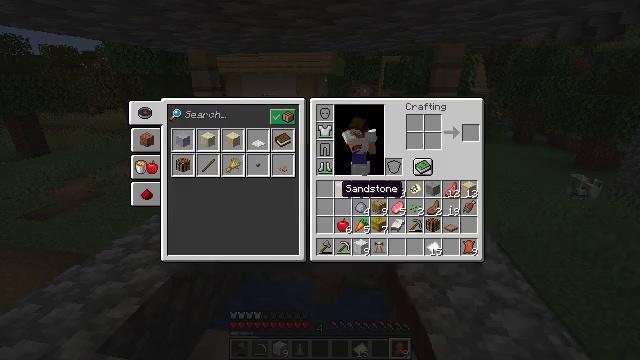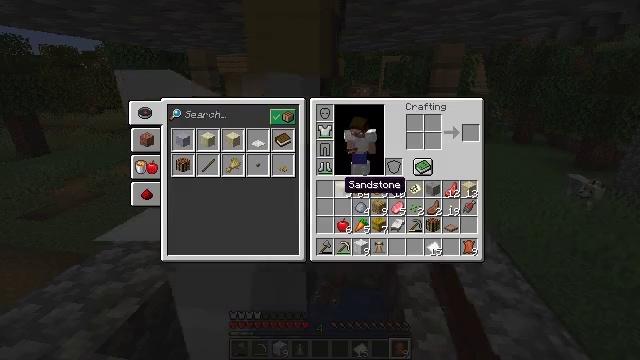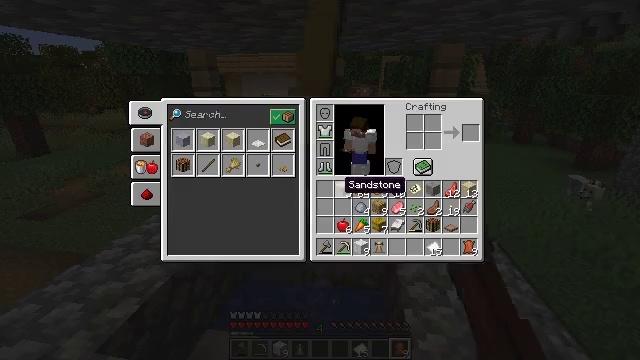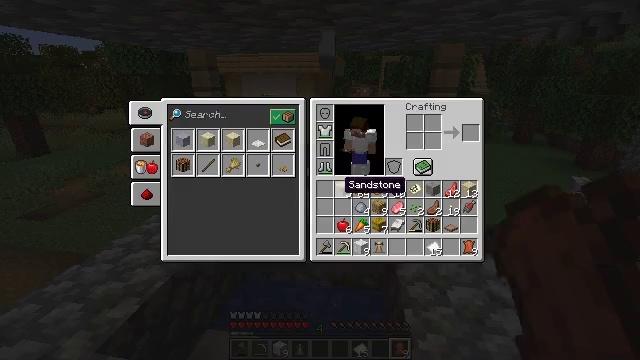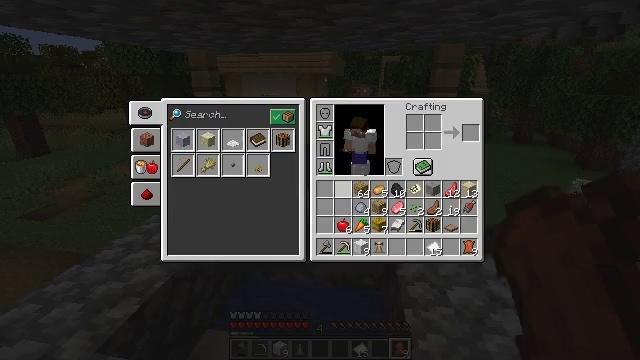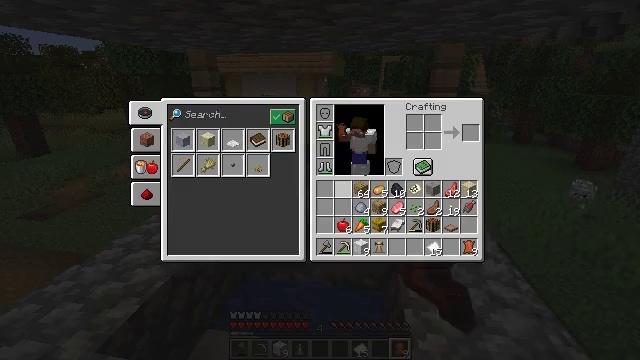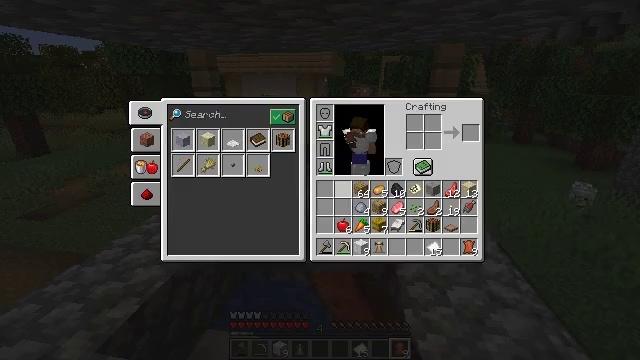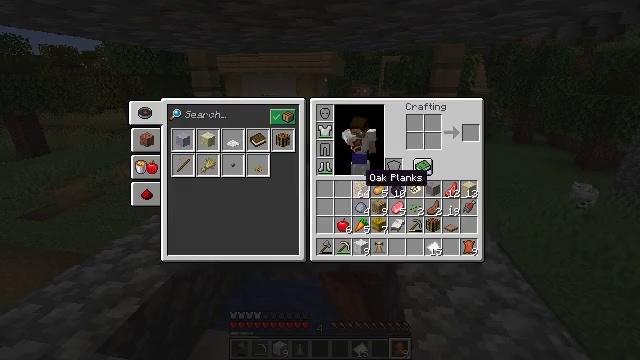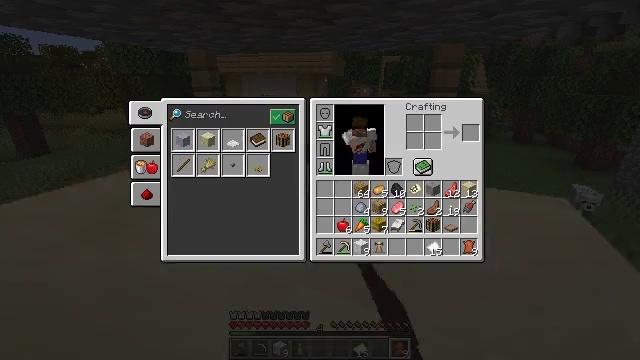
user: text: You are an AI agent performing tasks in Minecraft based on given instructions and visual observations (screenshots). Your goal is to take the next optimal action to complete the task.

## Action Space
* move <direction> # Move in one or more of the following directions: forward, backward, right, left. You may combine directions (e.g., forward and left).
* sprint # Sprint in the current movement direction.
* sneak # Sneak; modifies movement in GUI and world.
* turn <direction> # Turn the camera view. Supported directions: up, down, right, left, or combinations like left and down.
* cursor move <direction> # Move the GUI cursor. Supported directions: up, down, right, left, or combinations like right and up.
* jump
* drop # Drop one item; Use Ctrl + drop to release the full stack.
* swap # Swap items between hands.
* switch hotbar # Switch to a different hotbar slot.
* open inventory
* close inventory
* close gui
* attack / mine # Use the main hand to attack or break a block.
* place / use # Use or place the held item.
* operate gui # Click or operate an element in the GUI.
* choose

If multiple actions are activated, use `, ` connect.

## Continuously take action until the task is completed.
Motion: motion action
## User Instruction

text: Drop a sandstone block.
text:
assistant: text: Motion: sprint, open gui
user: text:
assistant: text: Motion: sprint
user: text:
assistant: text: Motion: sprint
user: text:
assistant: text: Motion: sprint, drop
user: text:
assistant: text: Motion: sprint, drop
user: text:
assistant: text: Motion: sprint, drop
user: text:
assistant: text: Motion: sprint, cursor move right and up, drop
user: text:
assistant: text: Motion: sprint, cursor move right and up
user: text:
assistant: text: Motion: sprint